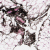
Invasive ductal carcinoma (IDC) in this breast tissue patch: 0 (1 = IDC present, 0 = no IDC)